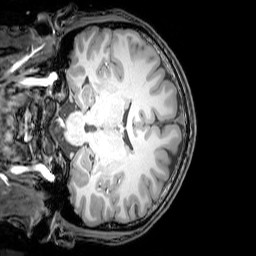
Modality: T1w
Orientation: coronal
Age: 22
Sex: male
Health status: healthy
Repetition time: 0.081 s
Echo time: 0.037 s